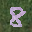
Label: 8